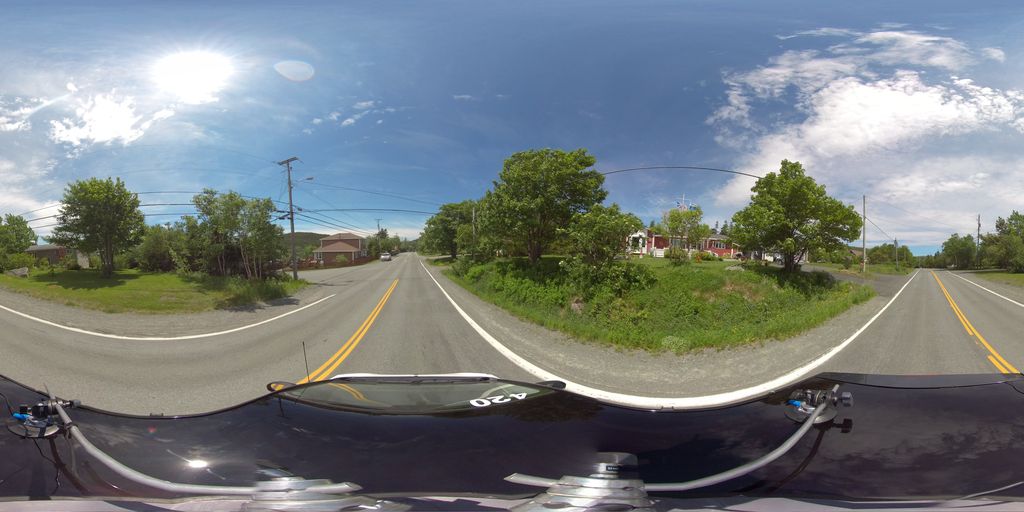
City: st_johns